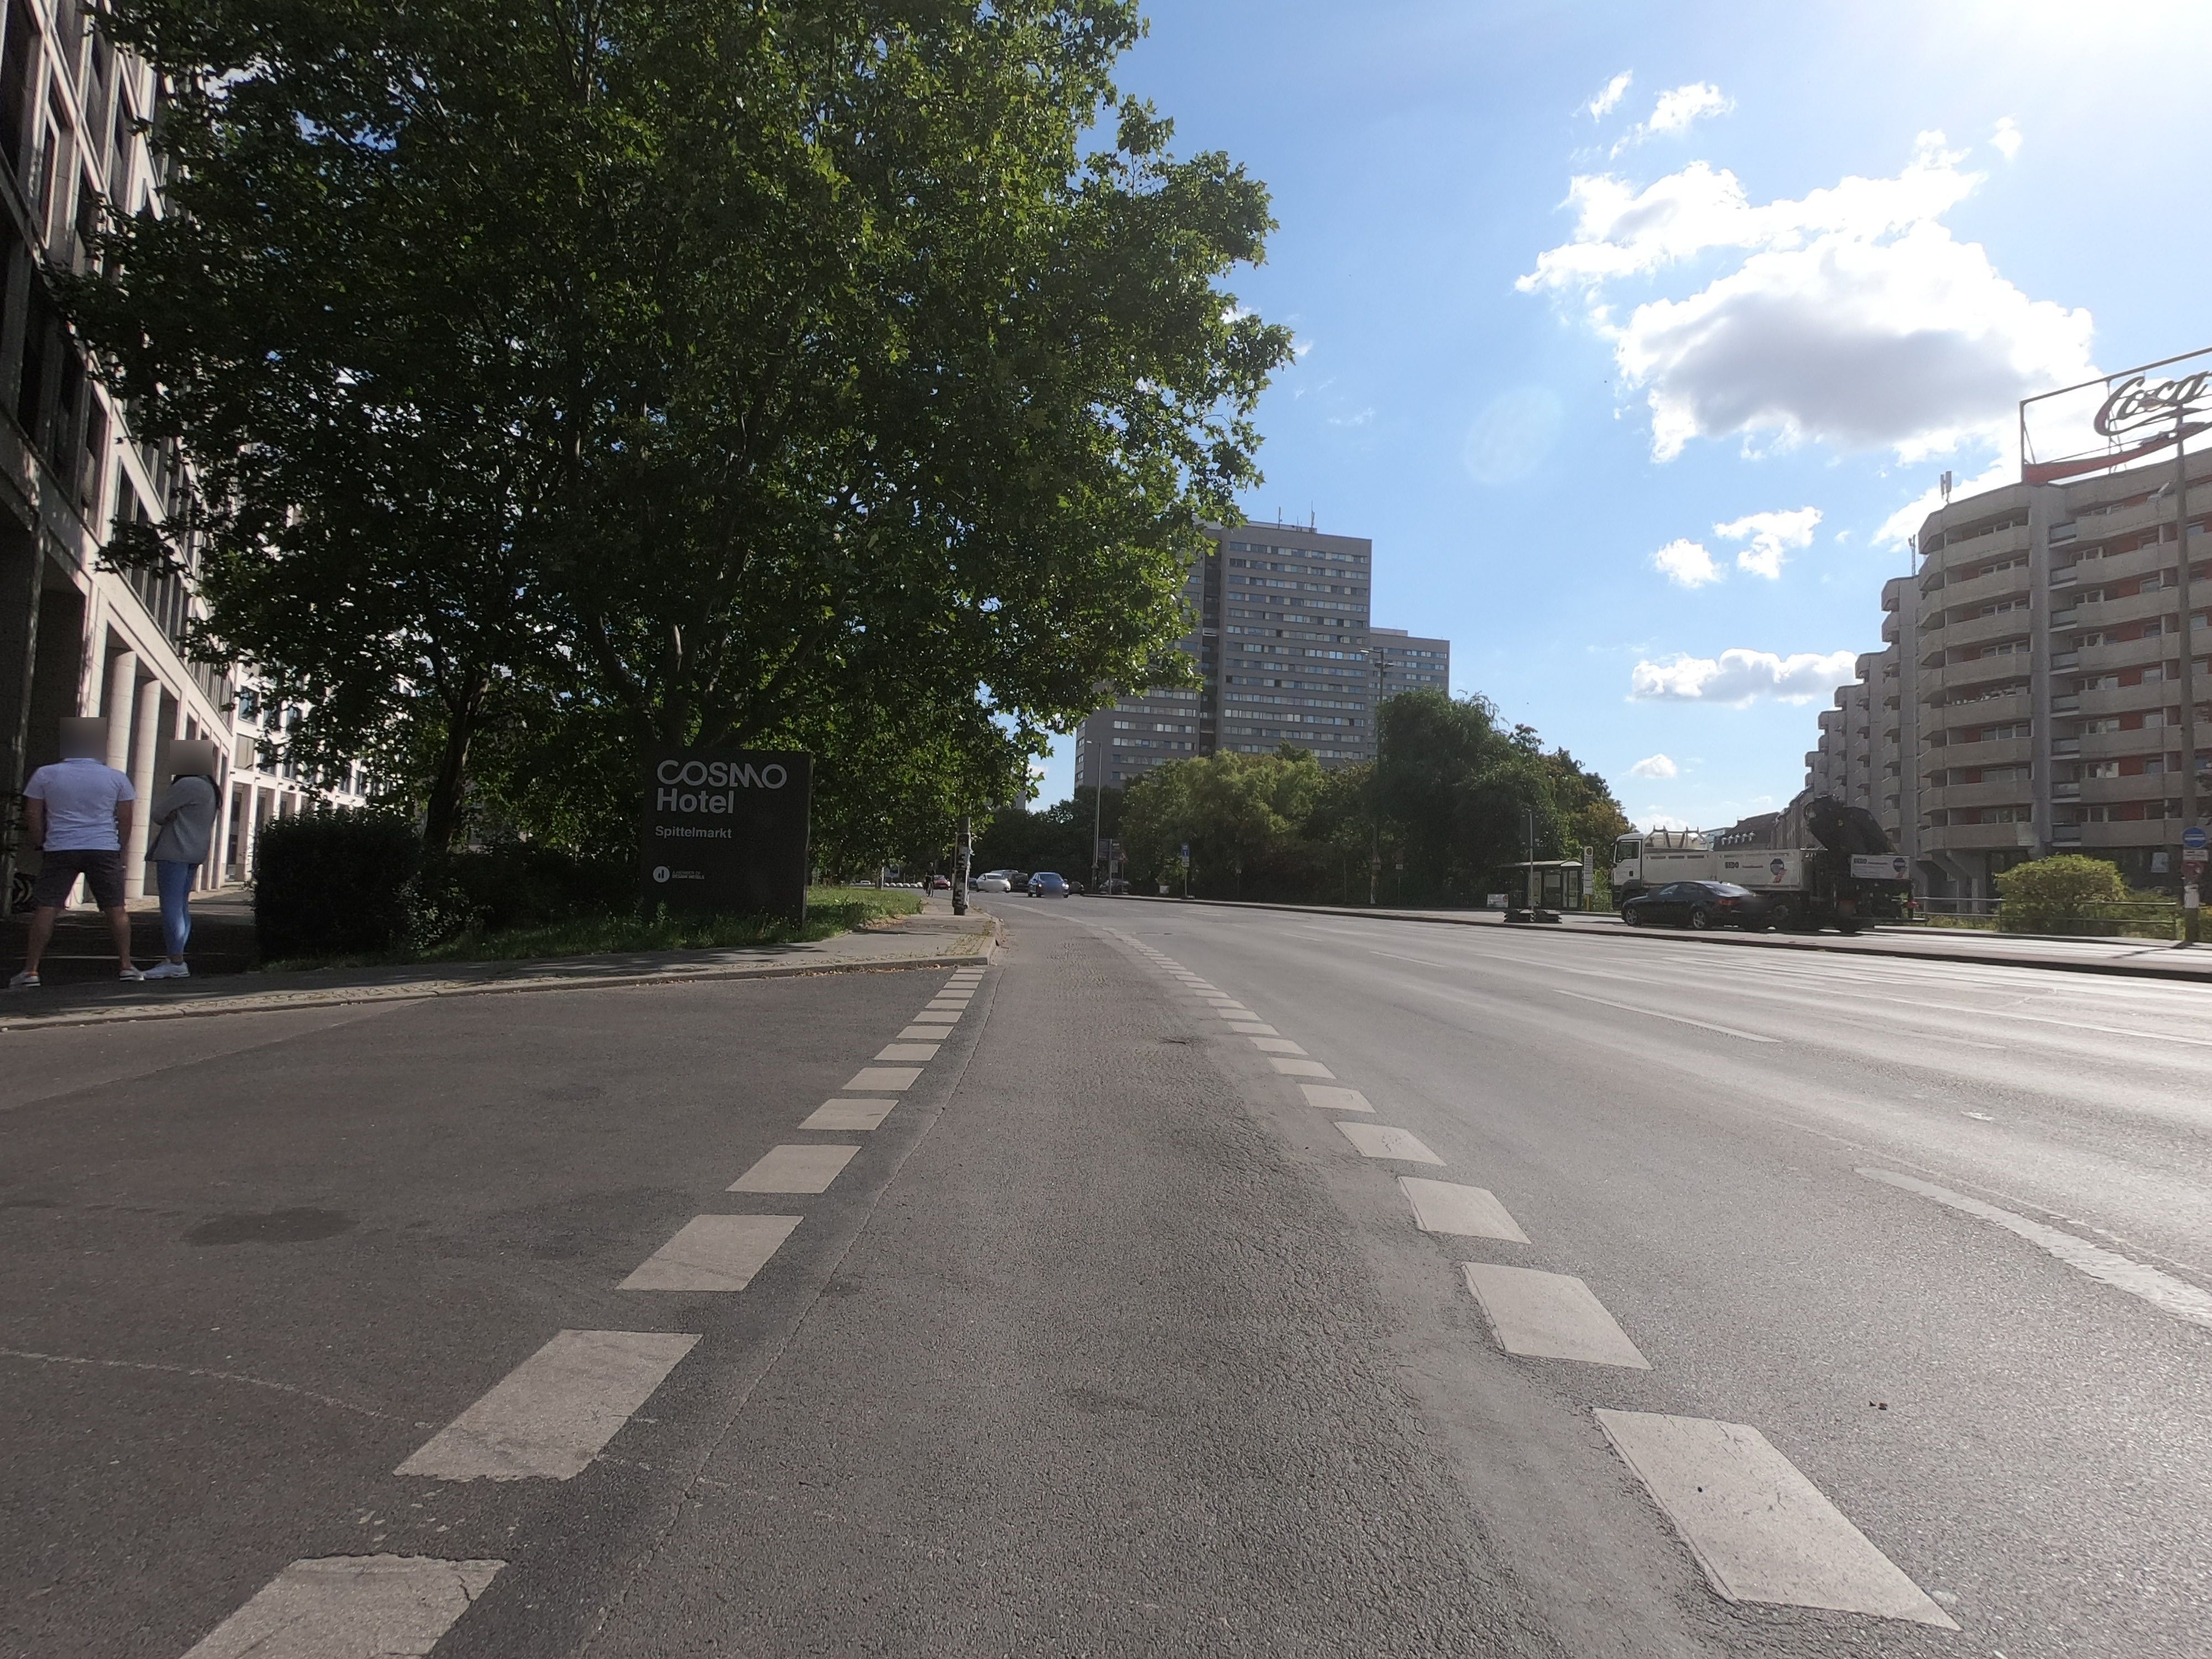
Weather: clear
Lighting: day
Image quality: good
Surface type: cycling surface
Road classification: service, cycleway
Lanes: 3
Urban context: urban centre
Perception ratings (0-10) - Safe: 5.31, Lively: 6.53, Beautiful: 9.5, Boring: 2.99, Depressing: 3.53, Wealthy: 7.71